Question: I have a spreadsheet of imported broken links as shown in screenshot below. I need to get rid of any rows where the domain names in column A and B are the same (such as in row 3 in the screenshot) and keep any rows where they are different (such as in row 1 in the screenshot).
The problem I'm having is that when the domains are the same, the rest of the URL is different so I can't sort based on the exact match. How would I sort based on the partial match of just the domain so I can get rid of domain matches?

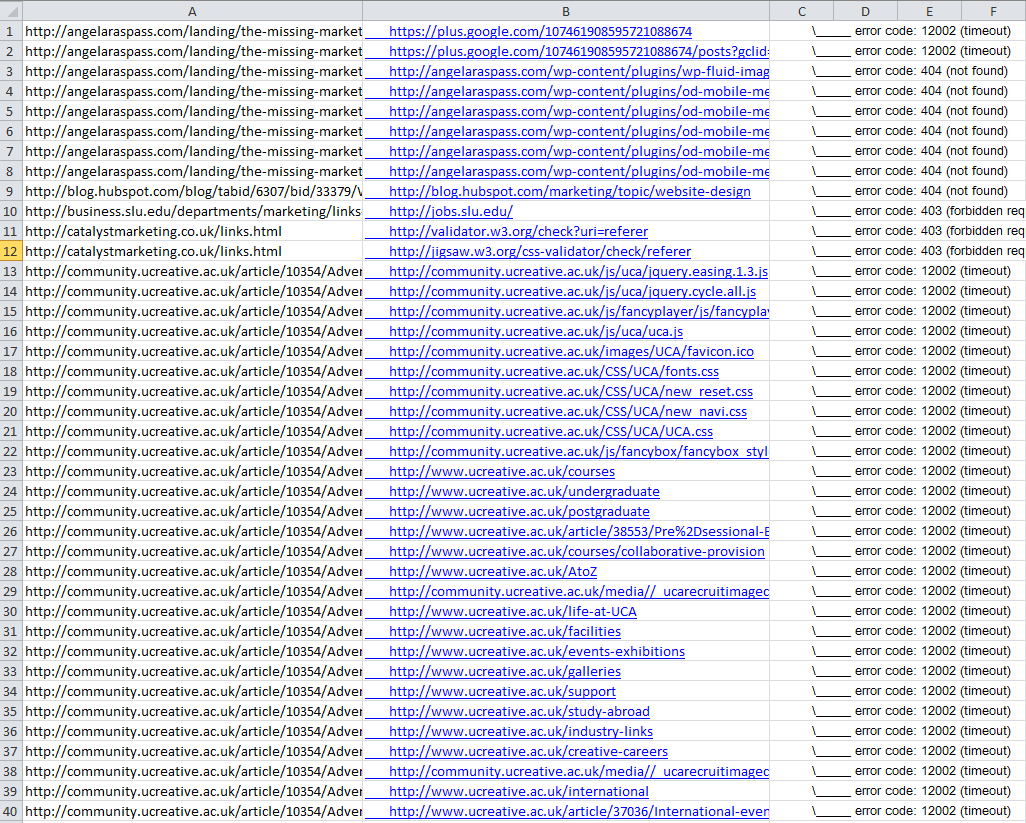
Answer: Your last comment solved the problem!............use a "helper" column to perform the sort......start with:
and copy down
The above formula should give you the domain part of the URL.
Since the locates the third "/"